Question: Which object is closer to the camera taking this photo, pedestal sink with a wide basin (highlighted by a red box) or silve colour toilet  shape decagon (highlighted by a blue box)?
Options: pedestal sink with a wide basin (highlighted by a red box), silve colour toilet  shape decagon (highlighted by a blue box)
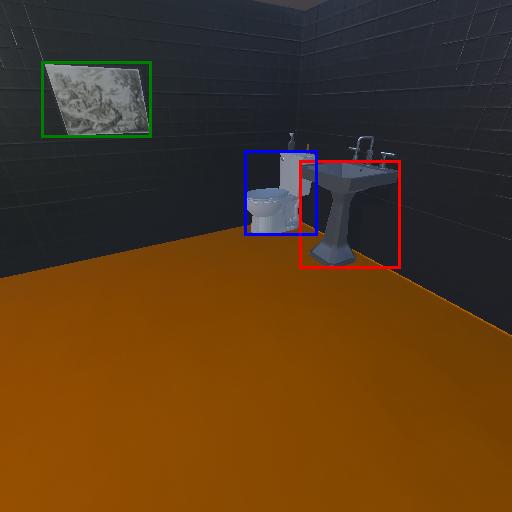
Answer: pedestal sink with a wide basin (highlighted by a red box)